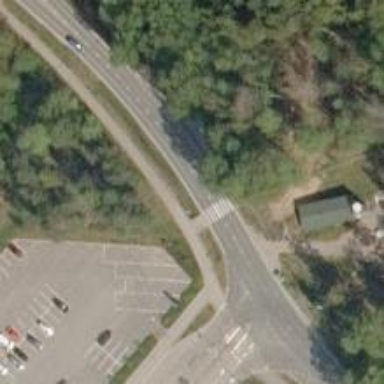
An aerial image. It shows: Crossing on the road.